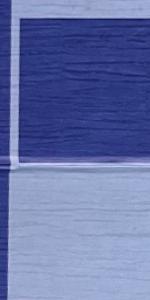
Label: Empty